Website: home-depot
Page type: payment
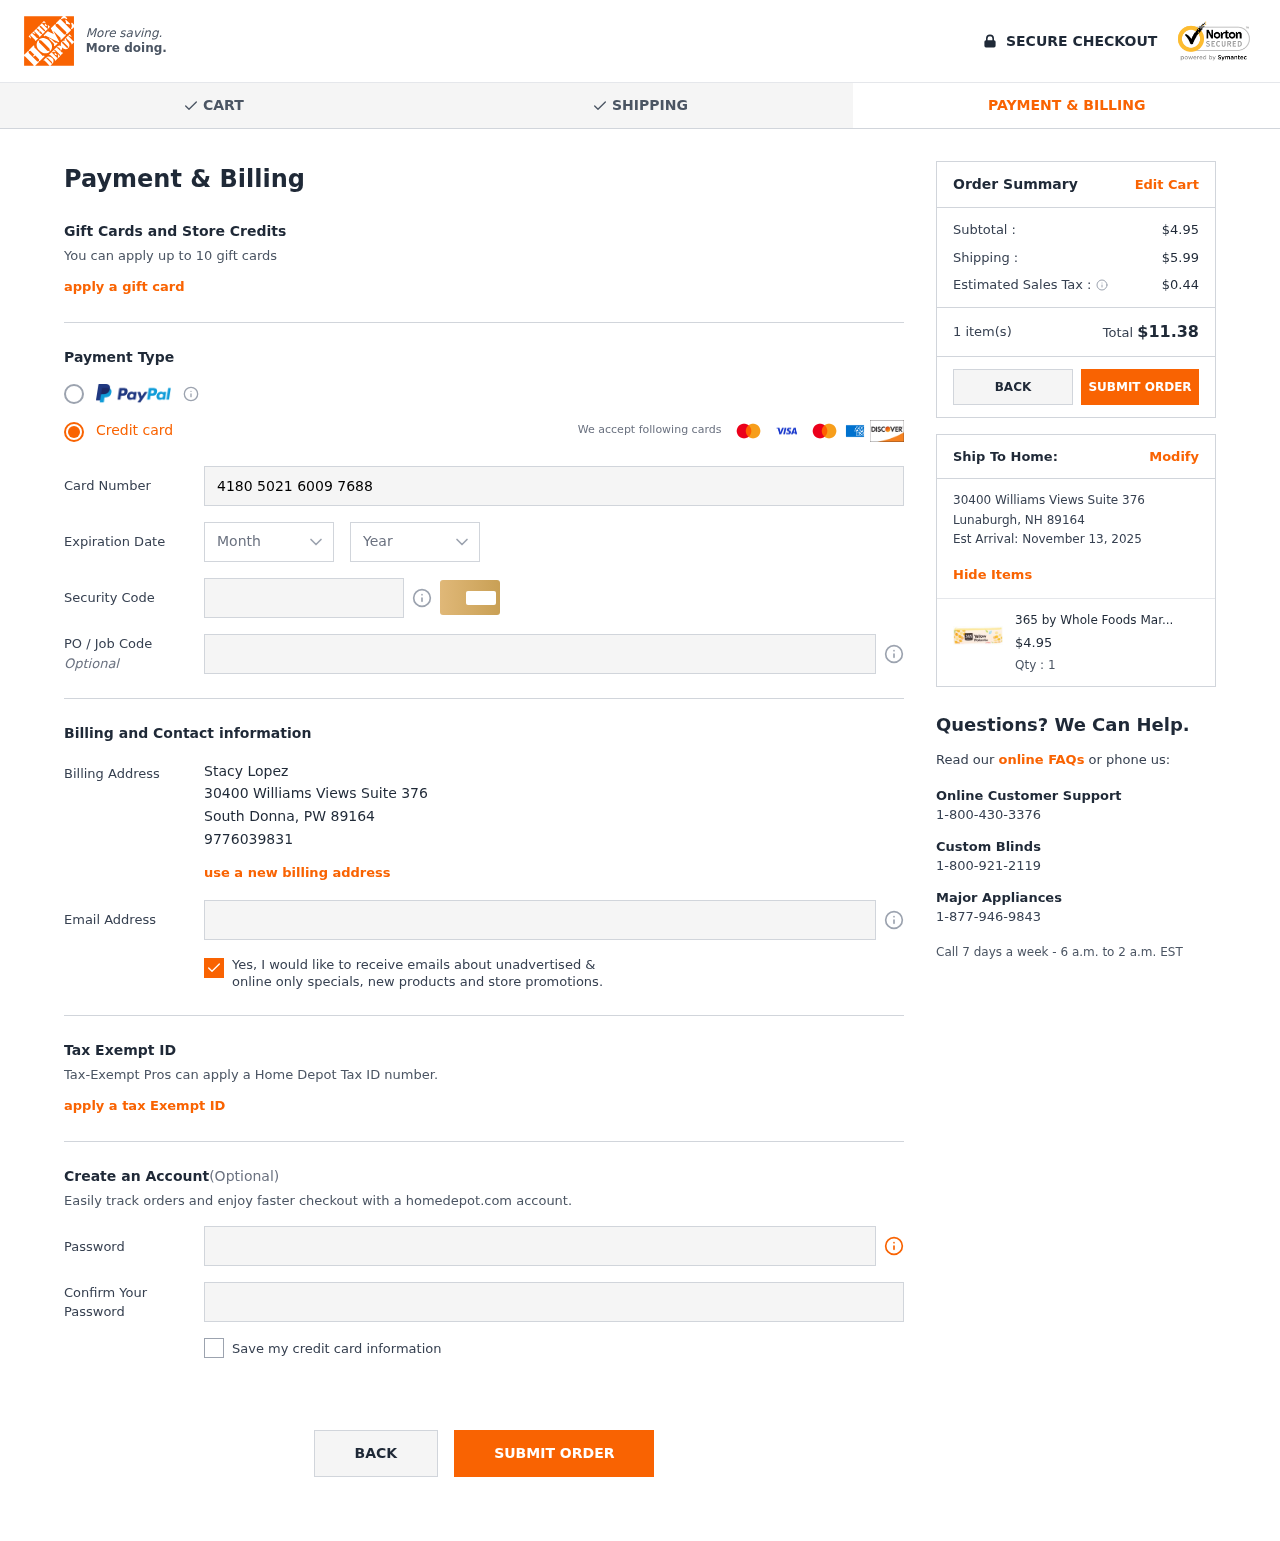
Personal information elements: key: PII_CARD_CVV
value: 361
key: PII_CARD_EXPIRY_MONTH
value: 04
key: PII_CARD_EXPIRY_YEAR
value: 30
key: PII_CARD_NUMBER
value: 4180 5021 6009 7688
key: PII_CITY
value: South Donna
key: PII_CITY2
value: Lunaburgh
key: PII_EMAIL
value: stacylopez@hotmail.com
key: PII_FULLNAME
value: Stacy Lopez
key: PII_JOB_CODE
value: JOB-3613
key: PII_PHONE
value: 9776039831
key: PII_POSTCODE
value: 89164
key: PII_POSTCODE2
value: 89164
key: PII_STATE_ABBR
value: PW
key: PII_STATE_ABBR2
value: NH
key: PII_STREET
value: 30400 Williams Views Suite 376
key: PII_STREET2
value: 30400 Williams Views Suite 376
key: PII_POSTCODE_FULL
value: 89164
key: PII_POSTCODE_NUMERIC
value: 89164
Product elements: key: PRODUCT1_NAME
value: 365 by Whole Foods Market, Polenta, Yellow, 17.6 Ounce
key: PRODUCT1_PRICE
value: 4.95
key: PRODUCT1_QUANTITY
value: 1
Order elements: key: ORDER_SUBTOTAL
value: $4.95
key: ORDER_SHIPPING_COST
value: $5.99
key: ORDER_TAX
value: $0.44
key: ORDER_NUM_ITEMS
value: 1 item(s)
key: ORDER_TOTAL
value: $11.38
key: ORDER_DELIVERY_DATE
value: November 13, 2025